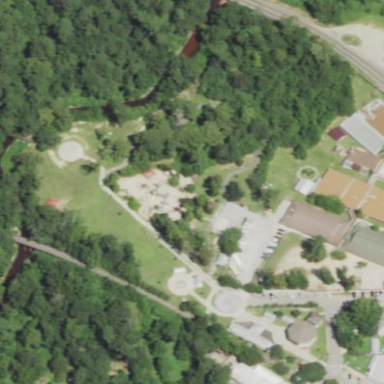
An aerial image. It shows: Lovely park for leisure and relaxation.